Field crop: tomato
Growth stage: 1
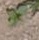
Species: solanum